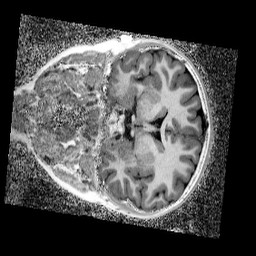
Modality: UNIT1_denoised
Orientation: coronal
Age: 12
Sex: female
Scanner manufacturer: siemens
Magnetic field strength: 3 T
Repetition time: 4 s
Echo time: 0.00299 s